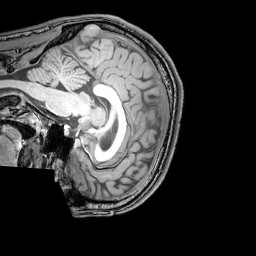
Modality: T1w
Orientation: sagittal
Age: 24
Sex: male
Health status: healthy
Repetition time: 0.081 s
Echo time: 0.037 s